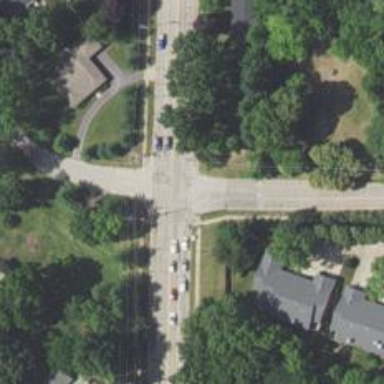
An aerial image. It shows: Residential road with asphalt surface and sidewalk on the left side.